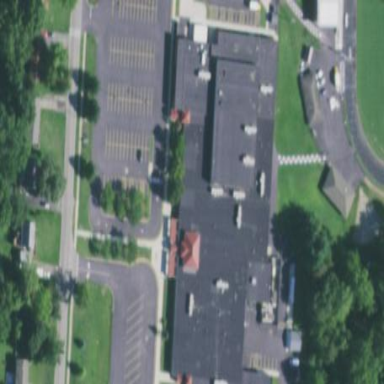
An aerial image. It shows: School building.